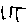
Label: square